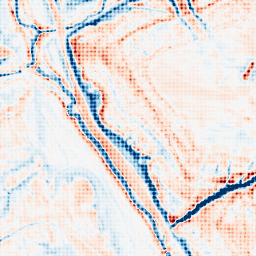
Category: edge_preserving
Decomposition family: anisotropic_diffusion
Decomposition parameters: iterations: 50
kappa: 30
gamma: 0.2
Upsampling method: sinc_blackman
Upsampling parameters: scale: 4
kernel_size: 4
Upsampling scale: 4